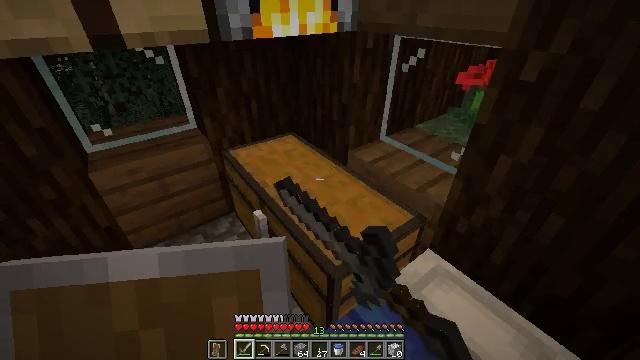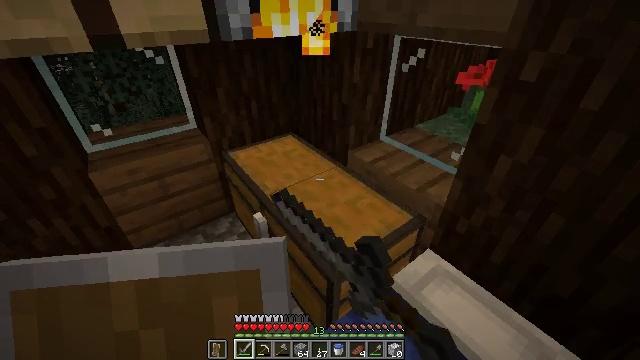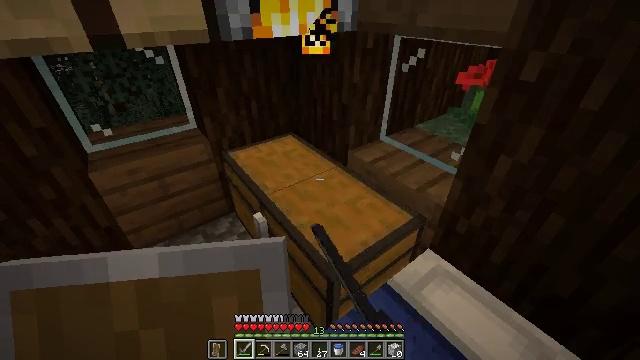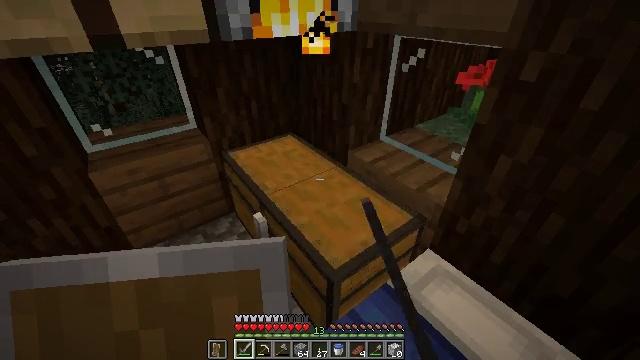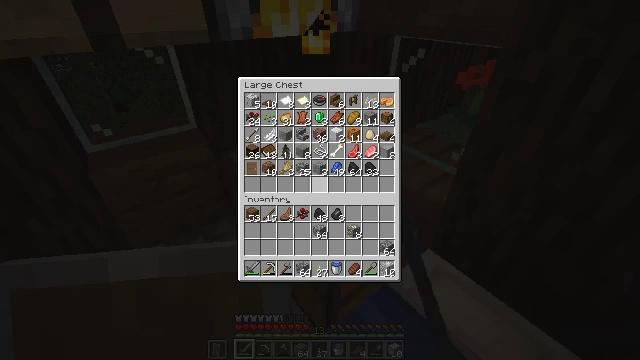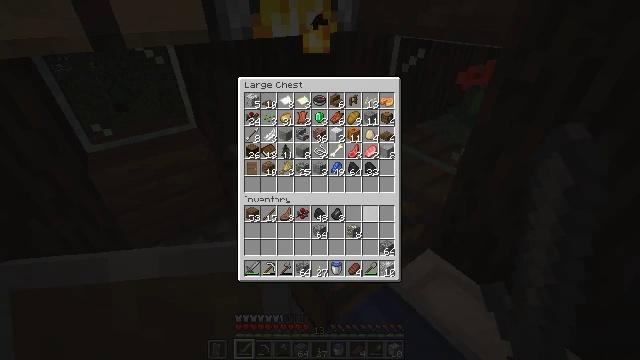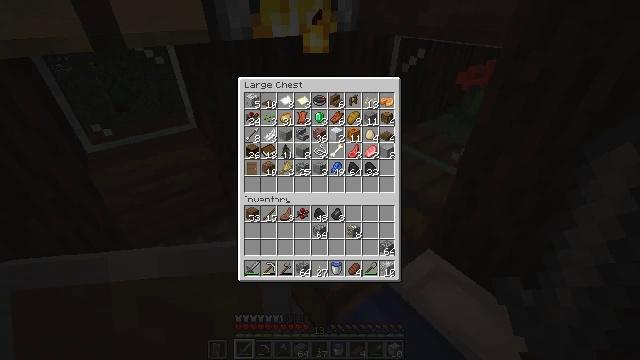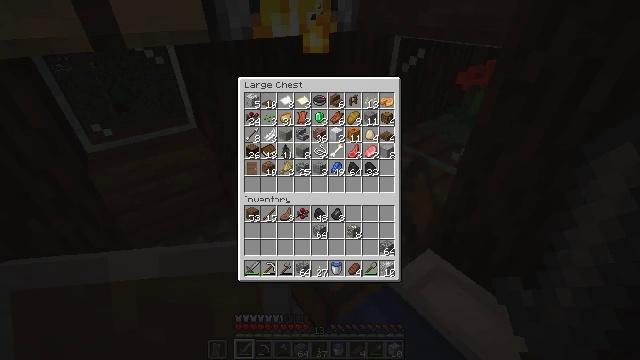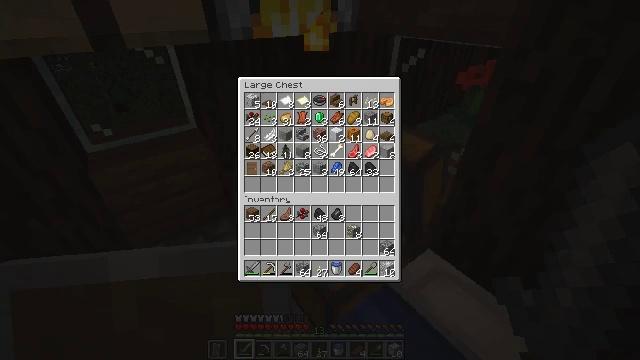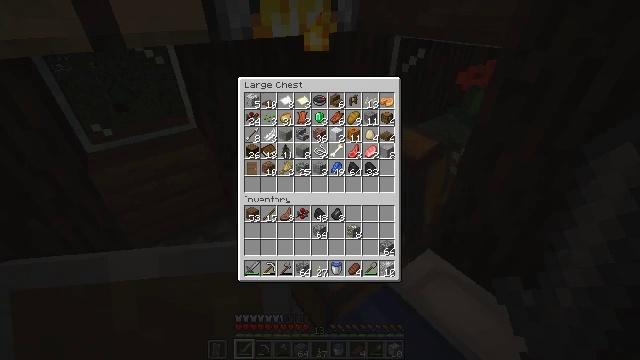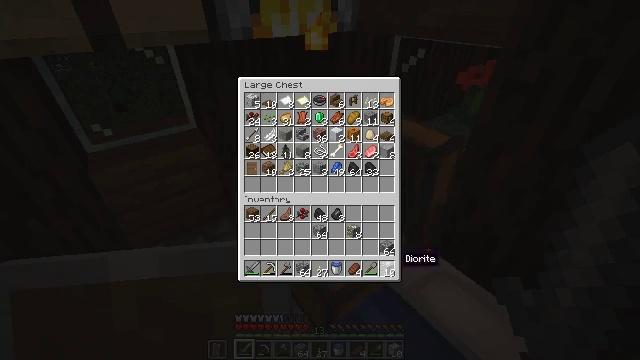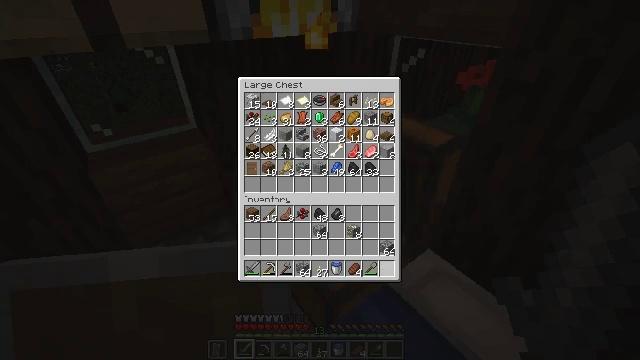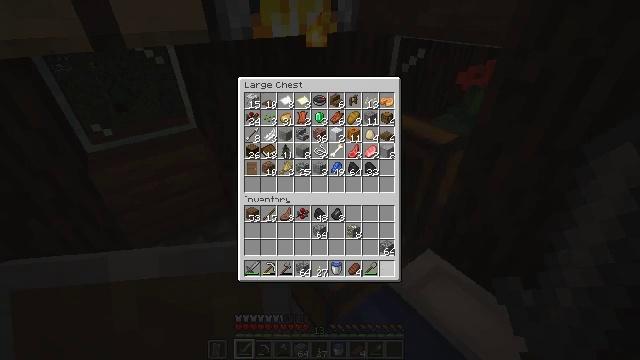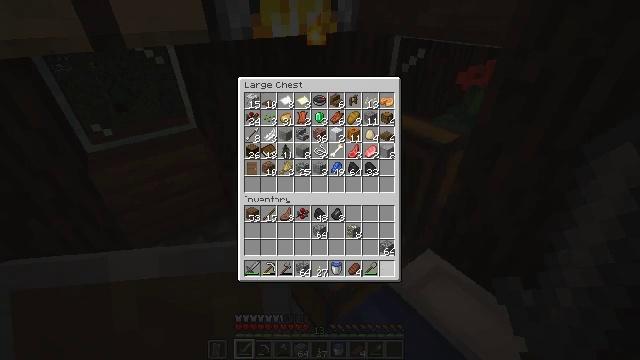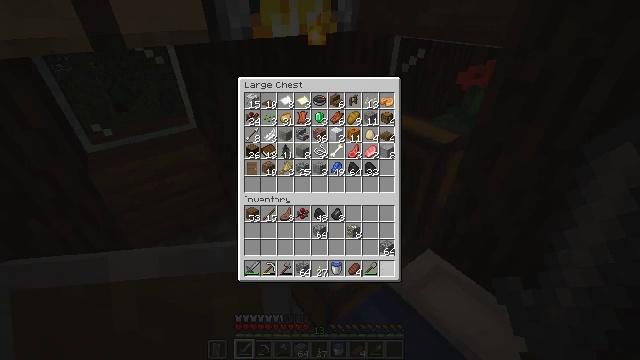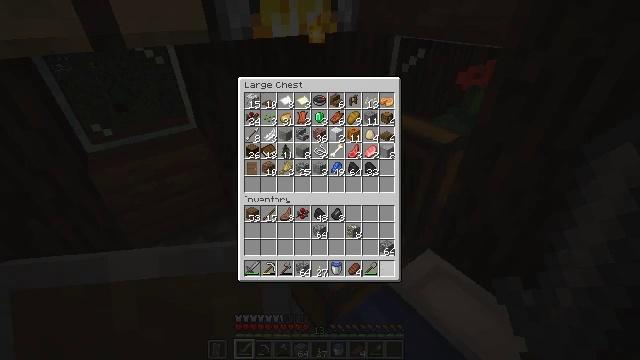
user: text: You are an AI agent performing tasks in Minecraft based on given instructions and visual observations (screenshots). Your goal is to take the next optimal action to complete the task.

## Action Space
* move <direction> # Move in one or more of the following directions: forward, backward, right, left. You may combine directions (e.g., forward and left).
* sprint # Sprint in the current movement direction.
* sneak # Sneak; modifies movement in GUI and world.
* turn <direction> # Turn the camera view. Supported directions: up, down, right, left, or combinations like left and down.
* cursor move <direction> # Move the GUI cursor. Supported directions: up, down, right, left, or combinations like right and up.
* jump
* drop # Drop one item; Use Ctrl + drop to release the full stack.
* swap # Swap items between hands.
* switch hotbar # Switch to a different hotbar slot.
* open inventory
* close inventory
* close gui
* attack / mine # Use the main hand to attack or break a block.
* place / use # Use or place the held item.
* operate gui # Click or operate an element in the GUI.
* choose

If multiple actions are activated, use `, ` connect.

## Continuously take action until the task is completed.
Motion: motion action
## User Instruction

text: Use cobblestones to craft a cobblestone wall.
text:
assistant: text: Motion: no_op
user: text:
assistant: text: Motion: no_op
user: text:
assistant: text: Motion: no_op
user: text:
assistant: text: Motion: cursor move down, open gui
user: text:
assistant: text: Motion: cursor move right and down
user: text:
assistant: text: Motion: cursor move right and down
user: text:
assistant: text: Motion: sneak, cursor move down
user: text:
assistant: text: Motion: sneak
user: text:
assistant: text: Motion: sneak, cursor move left and down
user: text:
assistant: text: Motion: sneak, cursor move down
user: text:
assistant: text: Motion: sneak, operate gui
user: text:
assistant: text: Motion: sneak, operate gui
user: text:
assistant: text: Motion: sneak, operate gui
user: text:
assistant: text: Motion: sneak
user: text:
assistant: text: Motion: sneak
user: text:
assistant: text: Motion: no_op
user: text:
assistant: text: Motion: no_op
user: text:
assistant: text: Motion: no_op
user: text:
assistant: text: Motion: no_op
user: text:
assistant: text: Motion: cursor move up
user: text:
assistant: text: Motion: no_op
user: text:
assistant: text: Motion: turn up, close gui
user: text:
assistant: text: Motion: turn left and up
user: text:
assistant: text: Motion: turn left and up
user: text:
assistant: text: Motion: turn left and up
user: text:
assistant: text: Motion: turn left and up
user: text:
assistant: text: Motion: turn left and up
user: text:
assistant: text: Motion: turn left and down
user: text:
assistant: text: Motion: turn left and down
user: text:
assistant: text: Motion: turn left and down